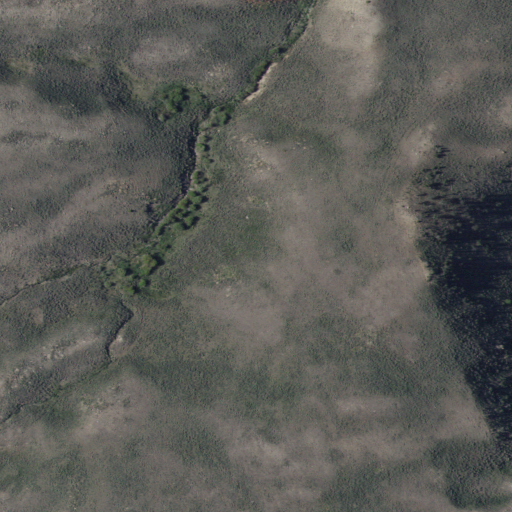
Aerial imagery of depression(s) in Idaho named Little Basin containing only shrub